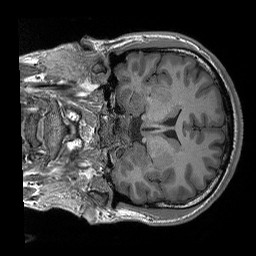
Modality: T1w
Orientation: coronal
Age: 26
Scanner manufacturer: siemens
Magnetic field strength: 3 T
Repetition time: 2.3 s
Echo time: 0.00296 s